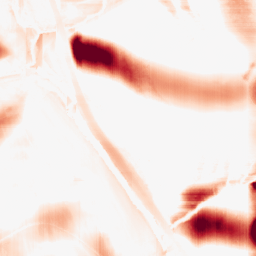
Category: morphological
Decomposition family: rolling_ball
Decomposition parameters: radius: 25
Upsampling method: regularized
Upsampling parameters: scale: 2
lambda_reg: 0.01
Upsampling scale: 2